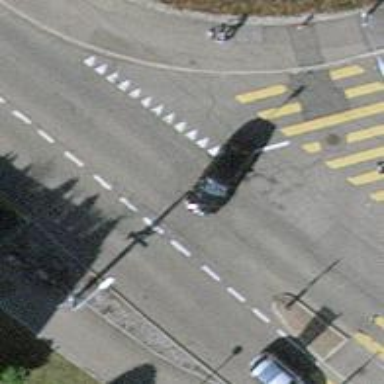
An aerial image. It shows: Tertiary road with asphalt surface and trolley wire. There is sidewalk on the left side of the road.